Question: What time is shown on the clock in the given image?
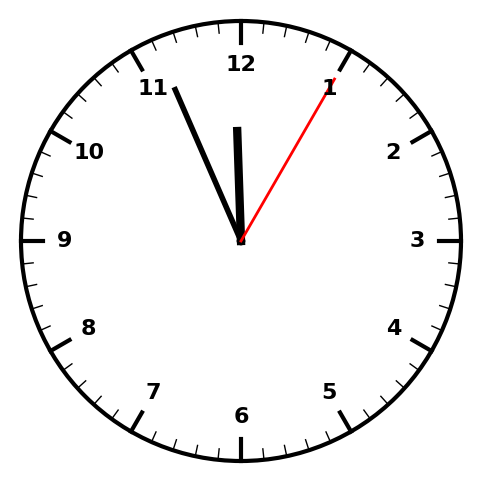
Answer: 11:56:05